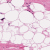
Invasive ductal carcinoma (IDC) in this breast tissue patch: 0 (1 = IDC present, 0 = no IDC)